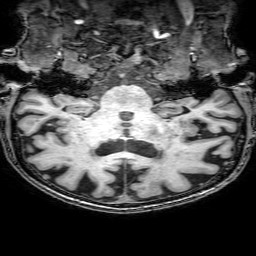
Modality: T1w
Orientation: sagittal
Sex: male
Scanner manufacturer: philips
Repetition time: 0.008259 s
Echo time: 0.00383 s